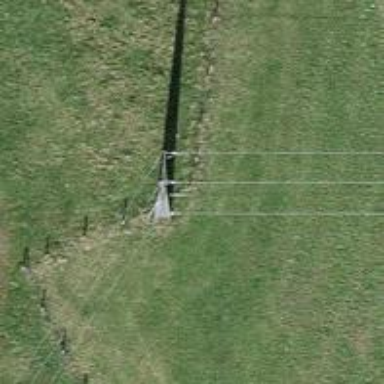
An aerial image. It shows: Power pole.